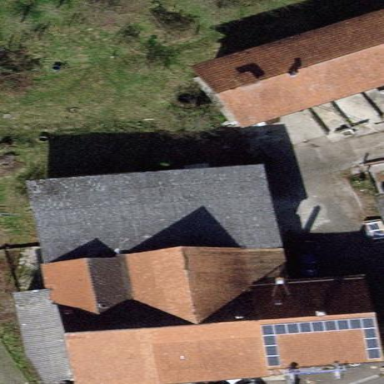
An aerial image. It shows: Farm building with gabled roof.